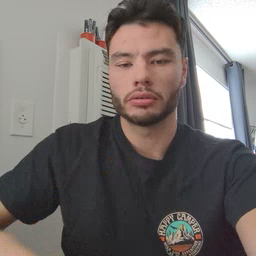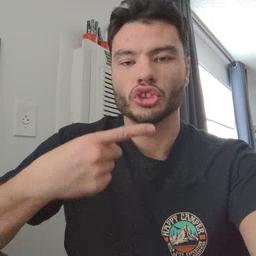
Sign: chin